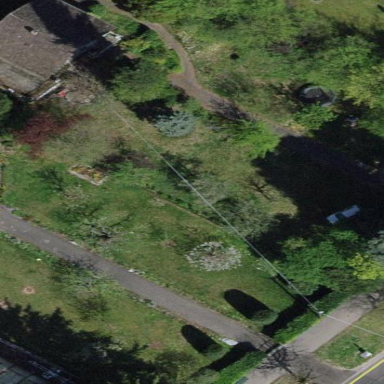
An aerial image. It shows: Garden surrounded by fence.